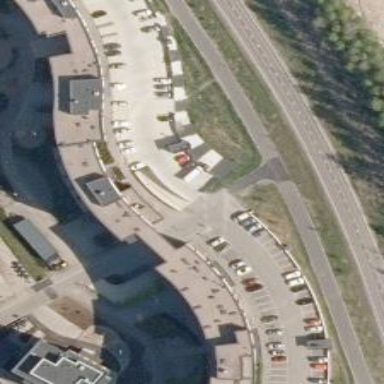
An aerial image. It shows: Multi-storey parking building.